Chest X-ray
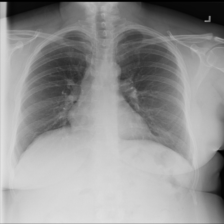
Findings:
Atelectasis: negative
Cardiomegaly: negative
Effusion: negative
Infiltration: negative
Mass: negative
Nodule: negative
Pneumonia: negative
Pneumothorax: negative
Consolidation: negative
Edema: negative
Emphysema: negative
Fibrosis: negative
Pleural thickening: negative
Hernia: negative